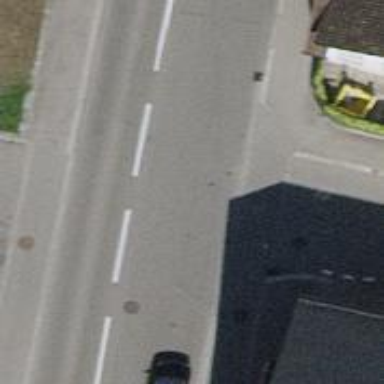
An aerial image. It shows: Primary highway with separate asphalt sidewalk.